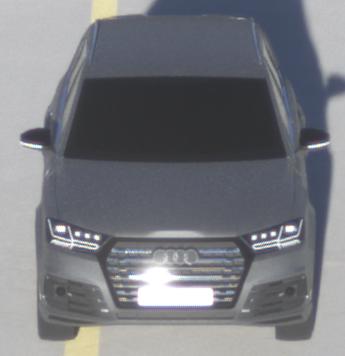
Make: Audi
Model: SQ7
Detailed model: -
Model produced from: 2016
Model produced until: 2018
Doors: 5
Color: gray
Road condition: dry road
Daytime: sunrise or sunset
Contrast: high contrast